Interaction volume radius: 5 \u00c5
Interaction volume height: 35 \u00c5
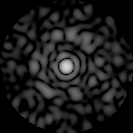
Disorder parameter: 0.839